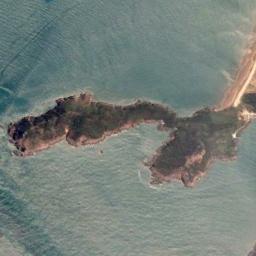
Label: island